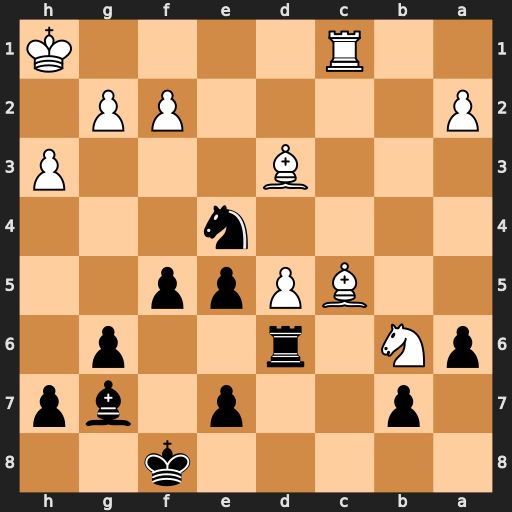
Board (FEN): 5k2/1p2p1bp/pN1r2p1/2BPpp2/4n3/3B3P/P4PP1/2R4K
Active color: b
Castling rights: -
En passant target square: -
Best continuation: Nxc5 Rxc5 Rxb6